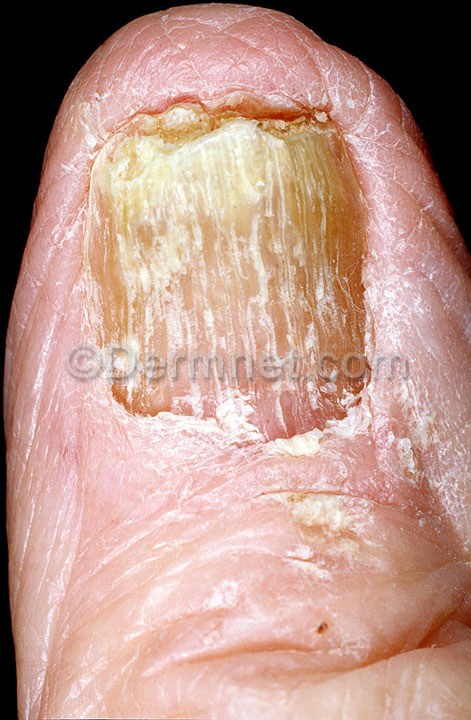
Disease: Nail Fungus and other Nail Disease